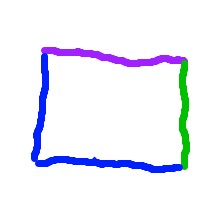
Shape: rectangle